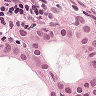
Metastatic tissue present: yes